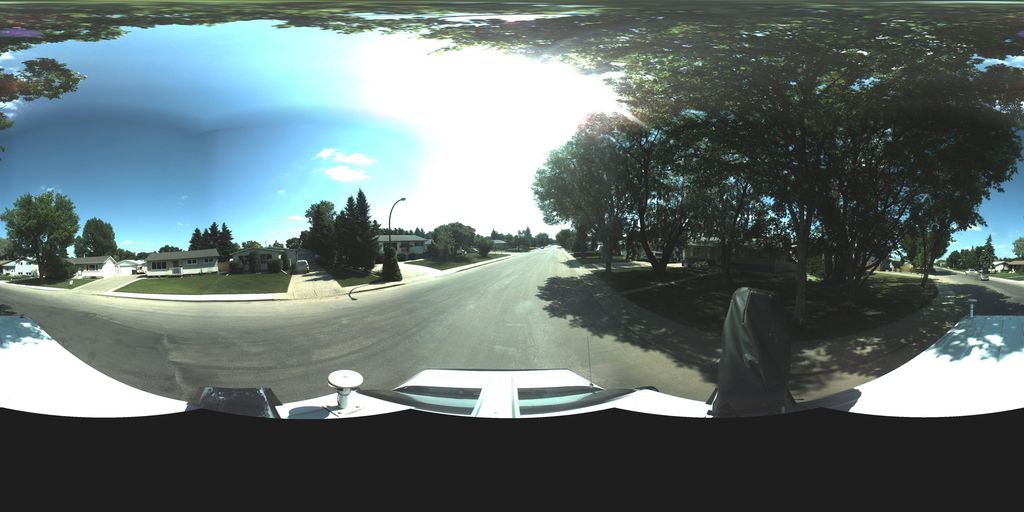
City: saskatoon